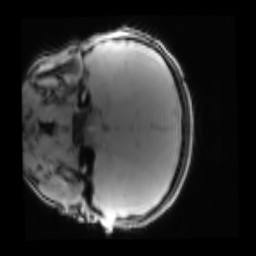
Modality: PDw
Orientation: coronal
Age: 10
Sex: male
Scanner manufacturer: siemens
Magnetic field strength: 3 T
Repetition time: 0.25 s
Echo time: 0.00103 s